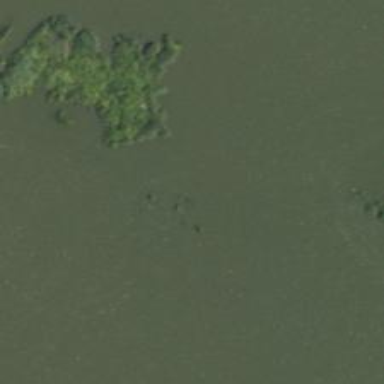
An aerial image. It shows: Marsh wetland.